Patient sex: M
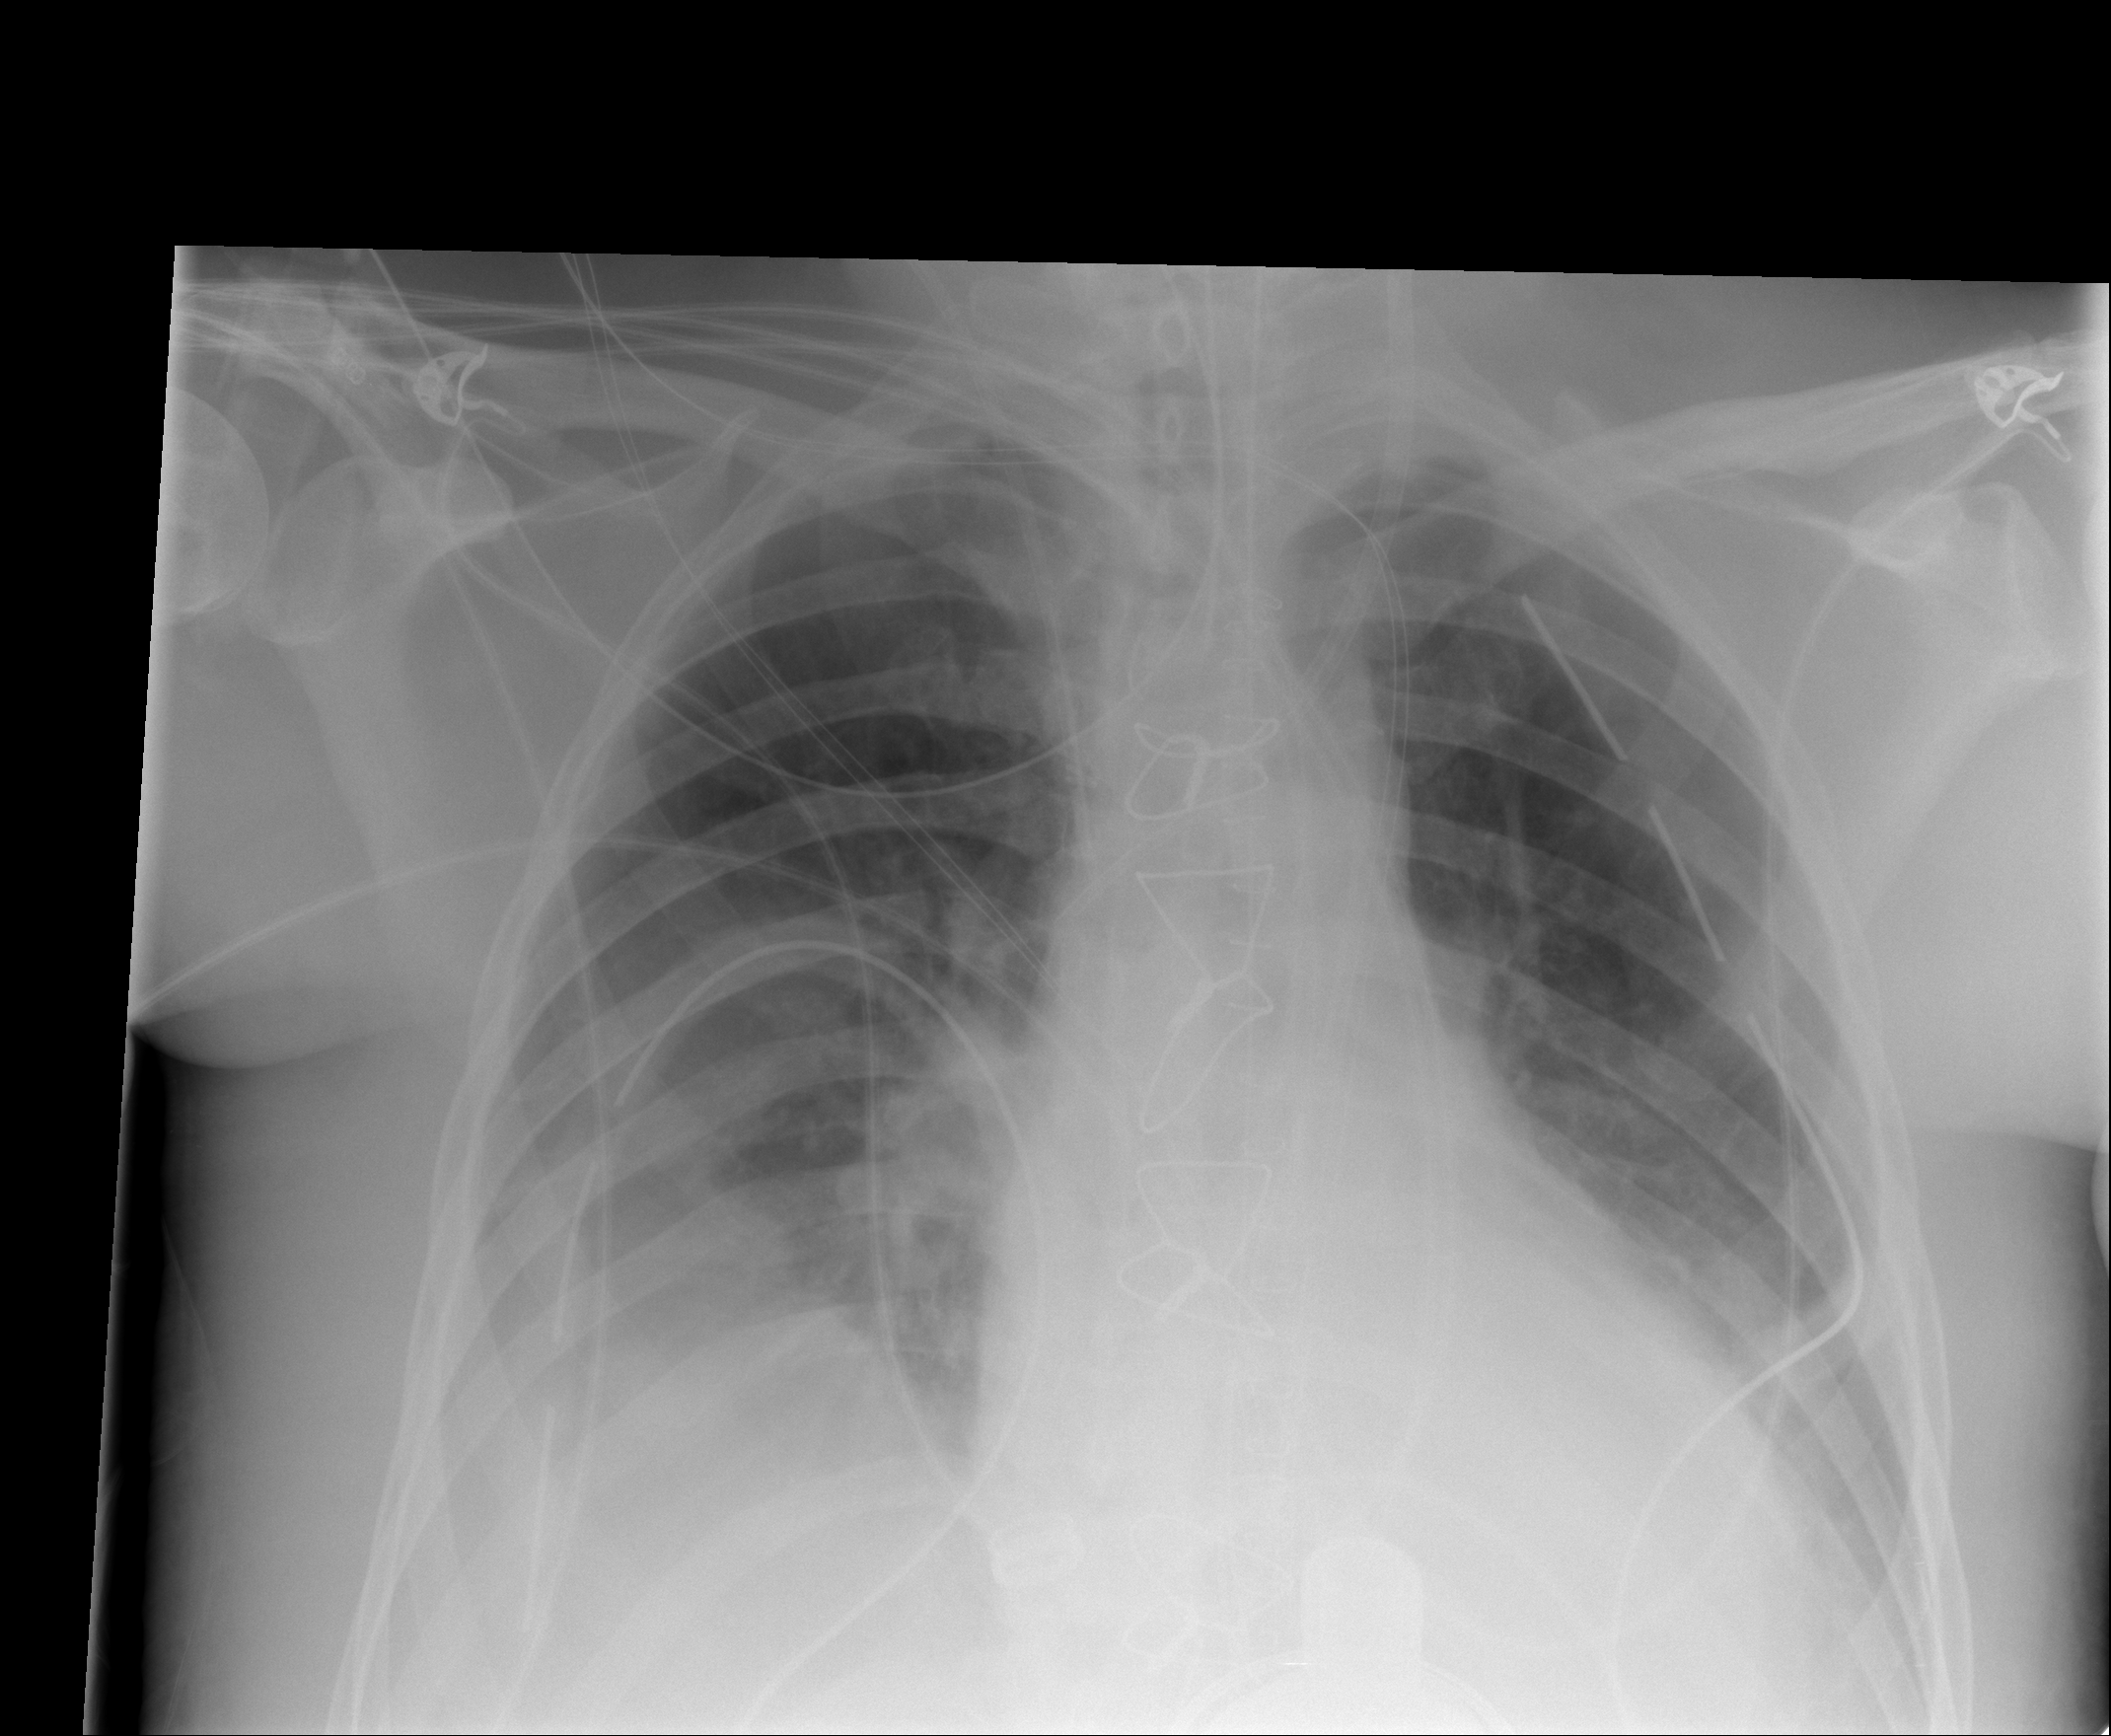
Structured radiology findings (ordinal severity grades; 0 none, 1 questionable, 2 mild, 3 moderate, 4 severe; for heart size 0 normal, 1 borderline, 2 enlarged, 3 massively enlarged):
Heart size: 2
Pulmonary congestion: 2
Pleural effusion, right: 3
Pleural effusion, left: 2
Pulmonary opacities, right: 0
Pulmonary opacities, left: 0
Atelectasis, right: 2
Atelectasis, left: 2